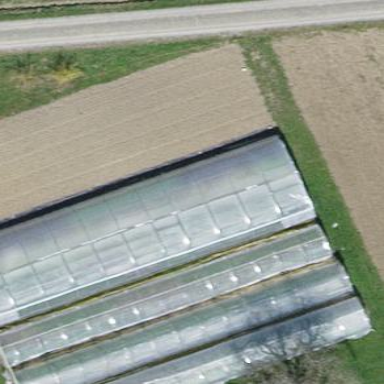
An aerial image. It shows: Greenhouse.